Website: ulta-beauty
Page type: account-selection
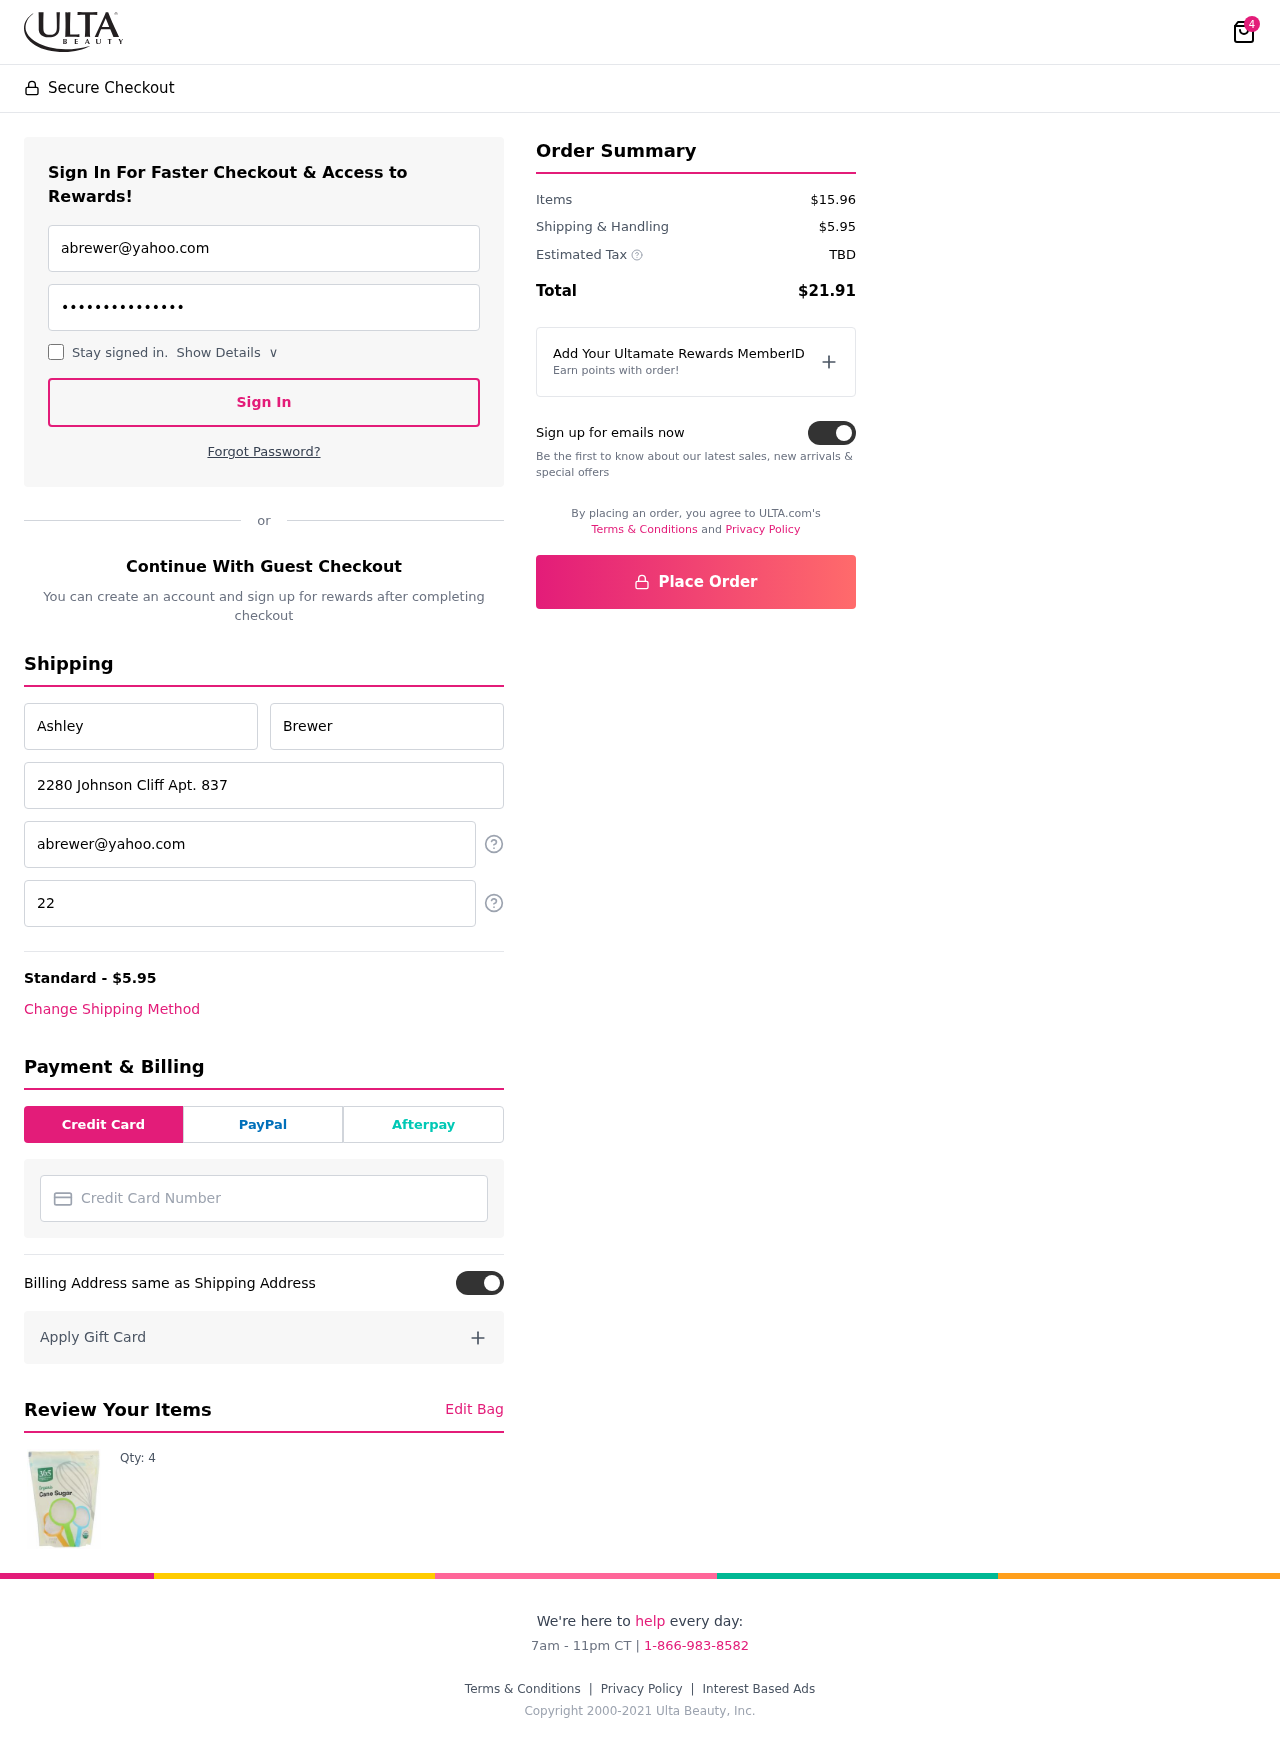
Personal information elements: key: PII_CARD_NUMBER
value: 4022 8591 0099 7761
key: PII_EMAIL
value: abrewer@yahoo.com
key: PII_EMAIL2
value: abrewer@yahoo.com
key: PII_FIRSTNAME
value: Ashley
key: PII_LASTNAME
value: Brewer
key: PII_PHONE
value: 2207804113
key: PII_STREET
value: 2280 Johnson Cliff Apt. 837
Product elements: key: PRODUCT1_QUANTITY
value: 4
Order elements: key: ORDER_NUM_ITEMS
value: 4
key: ORDER_SHIPPING_COST
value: $5.95
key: ORDER_SUBTOTAL
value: $15.96
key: ORDER_TAX
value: TBD
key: ORDER_TOTAL
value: $21.91